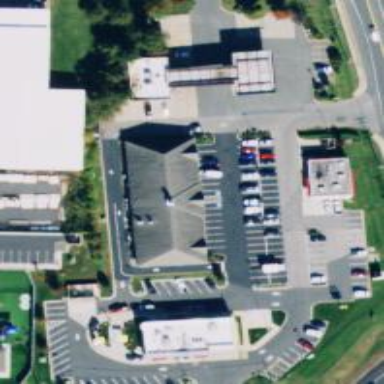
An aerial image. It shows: Pharmacy providing healthcare services.